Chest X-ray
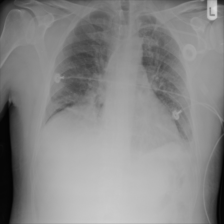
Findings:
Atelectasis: positive
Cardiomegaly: negative
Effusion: negative
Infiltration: negative
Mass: negative
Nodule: negative
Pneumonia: negative
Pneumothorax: negative
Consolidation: negative
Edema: negative
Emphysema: negative
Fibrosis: negative
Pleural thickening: negative
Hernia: negative